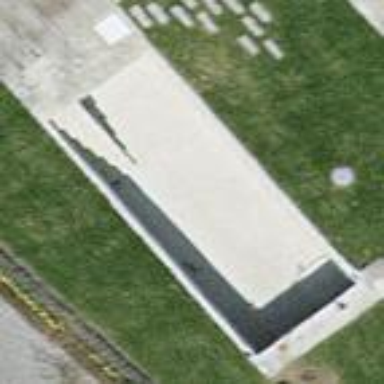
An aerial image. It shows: Swimming pool located in leisure land.